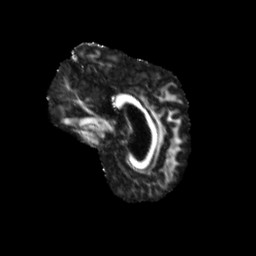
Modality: FA
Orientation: sagittal
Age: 76
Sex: female
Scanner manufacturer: siemens
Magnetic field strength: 3 T
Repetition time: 3.23 s
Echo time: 0.0892 s